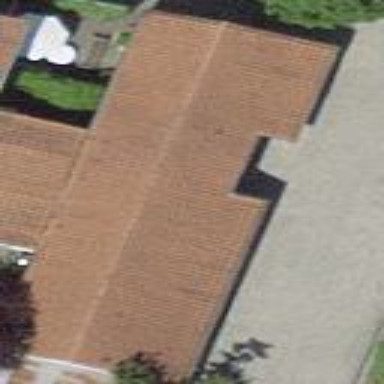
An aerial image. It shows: Residential building.